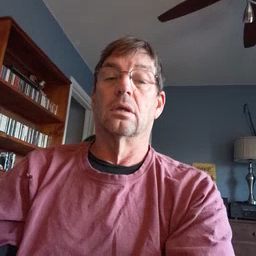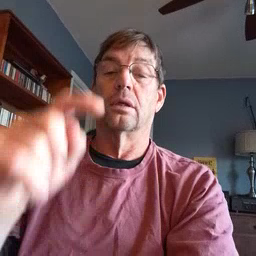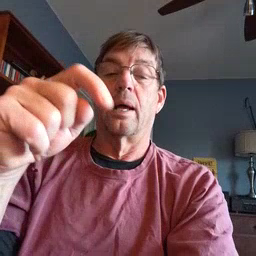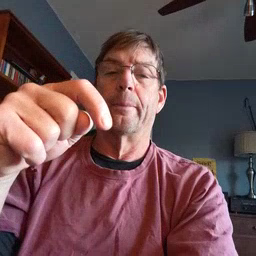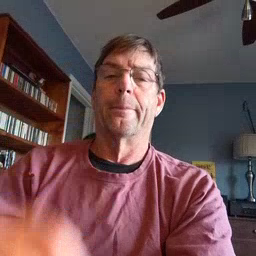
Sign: time